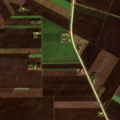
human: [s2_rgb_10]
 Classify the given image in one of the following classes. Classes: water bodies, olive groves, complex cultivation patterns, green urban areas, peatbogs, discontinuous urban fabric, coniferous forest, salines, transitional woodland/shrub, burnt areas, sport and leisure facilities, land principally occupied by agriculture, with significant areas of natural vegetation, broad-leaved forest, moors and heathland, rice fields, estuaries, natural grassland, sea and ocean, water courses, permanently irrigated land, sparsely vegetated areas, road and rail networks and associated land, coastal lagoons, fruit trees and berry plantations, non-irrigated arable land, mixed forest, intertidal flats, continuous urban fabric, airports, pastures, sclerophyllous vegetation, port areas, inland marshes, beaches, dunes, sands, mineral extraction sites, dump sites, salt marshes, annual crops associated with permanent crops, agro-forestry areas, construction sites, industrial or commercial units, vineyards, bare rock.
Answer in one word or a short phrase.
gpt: non-irrigated arable land